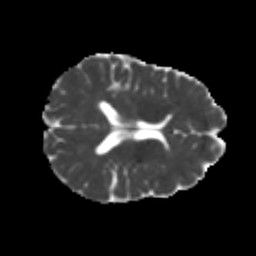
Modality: MD
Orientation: axial
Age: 24
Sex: female
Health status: healthy
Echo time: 0.074 s